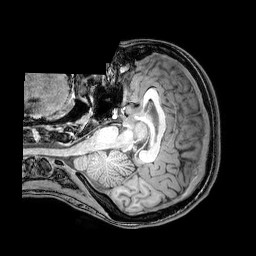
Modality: T1w
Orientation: axial
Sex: female
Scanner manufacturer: philips
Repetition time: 0.008088 s
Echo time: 0.0037 s